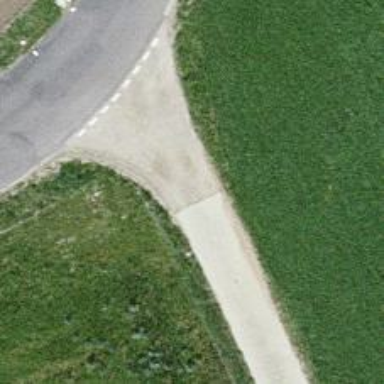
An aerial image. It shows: Well-maintained track road of grade 1.